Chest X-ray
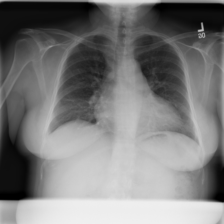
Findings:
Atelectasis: positive
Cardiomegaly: negative
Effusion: negative
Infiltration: negative
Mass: negative
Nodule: negative
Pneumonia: negative
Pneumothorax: negative
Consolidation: negative
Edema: negative
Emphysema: negative
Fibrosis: negative
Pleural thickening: negative
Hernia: negative